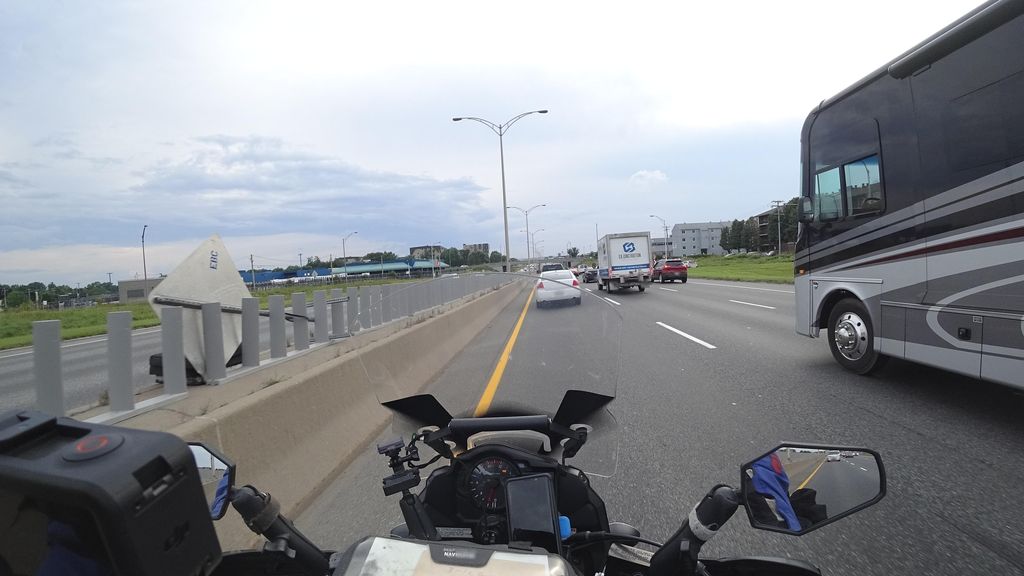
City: quebec_city